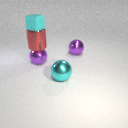
small cyan rubber cube above large purple metal sphere